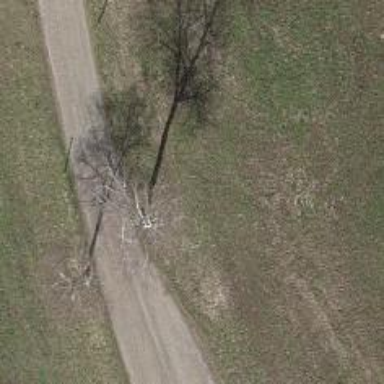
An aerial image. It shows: Broadleaved tree with lush foliage.